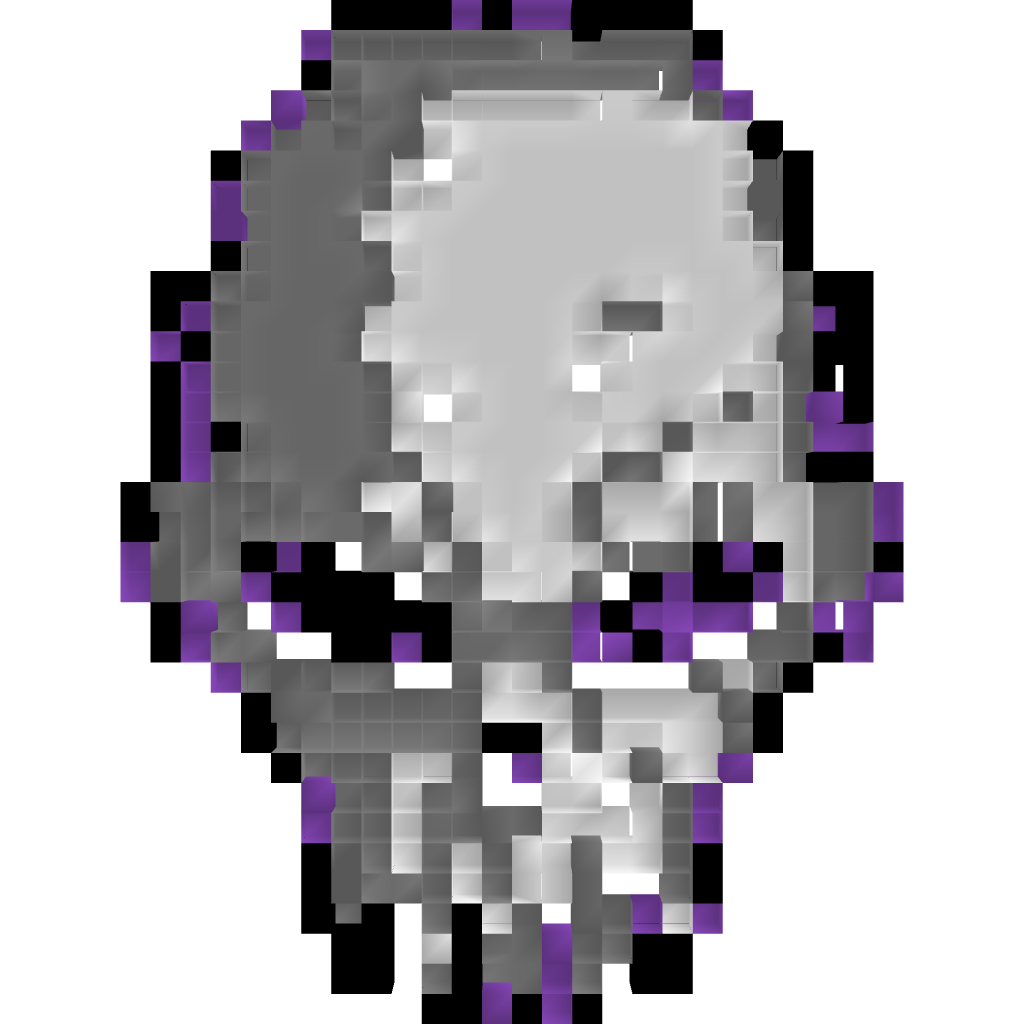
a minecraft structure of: Skull pixel art bad low quality